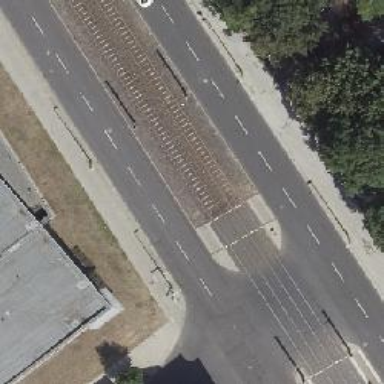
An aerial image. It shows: Unmarked crossing with pedestrian island.